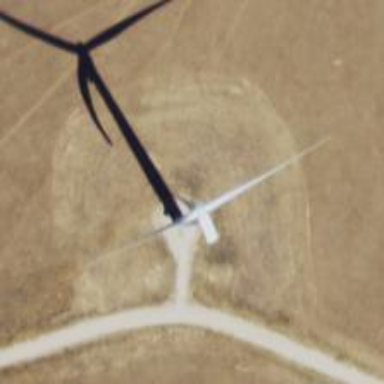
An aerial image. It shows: Wind generator powered by horizontal axis wind turbine.